Current action and preconditions to check: trajectory_clear

Your task: For each precondition in the list above, predict whether it will hold at this action.

Consider the current scene as observed from the mobile robot's camera, and analyze the predicted future states of all dynamic agents (e.g., people, animals, vehicles, or any moving entities) within the NEXT SECOND.

IMPORTANT: Only answer "very likely" if you are absolutely certain—based on strong, clear evidence—that a dynamic agent will violate the precondition in the predicted future state. Do NOT answer "very likely" for unlikely, ambiguous, or low-probability risks.

Ask yourself for each precondition: Is there a high probability, with clear and convincing evidence, that the predicted future states of any dynamic agent will interfere with the predicted future state of the currently executing action within the NEXT SECOND, causing that precondition to fail?

Assess the risk level based on these predictions. Use "likely" or "very likely" if motions create a clear risk of interference.

Use "neutral" or "improbable" if agents are nearby but their predicted paths are clearly diverging or non-conflicting.

Failure Risk Categories: "very improbable", "improbable", "neutral", "likely", "very likely"

Answer Format: Output ONLY the probability_of_failure value from these categories: "very improbable", "improbable", "neutral", "likely", "very likely"

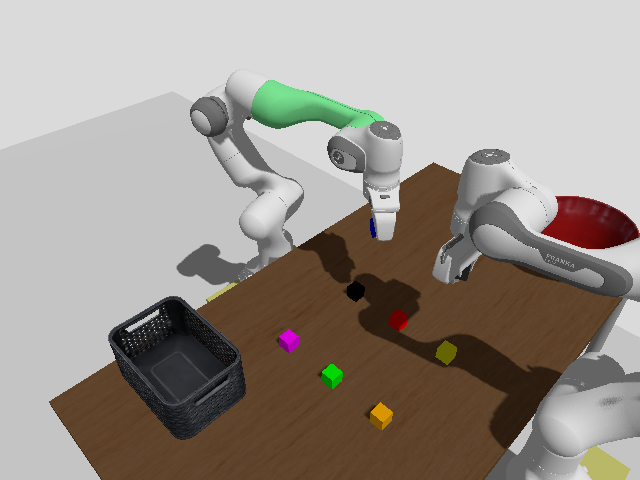

Answer: improbable